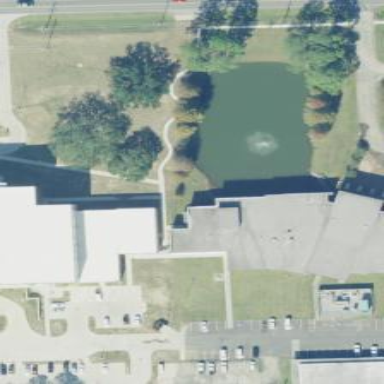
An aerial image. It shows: Pond surrounded by natural water.